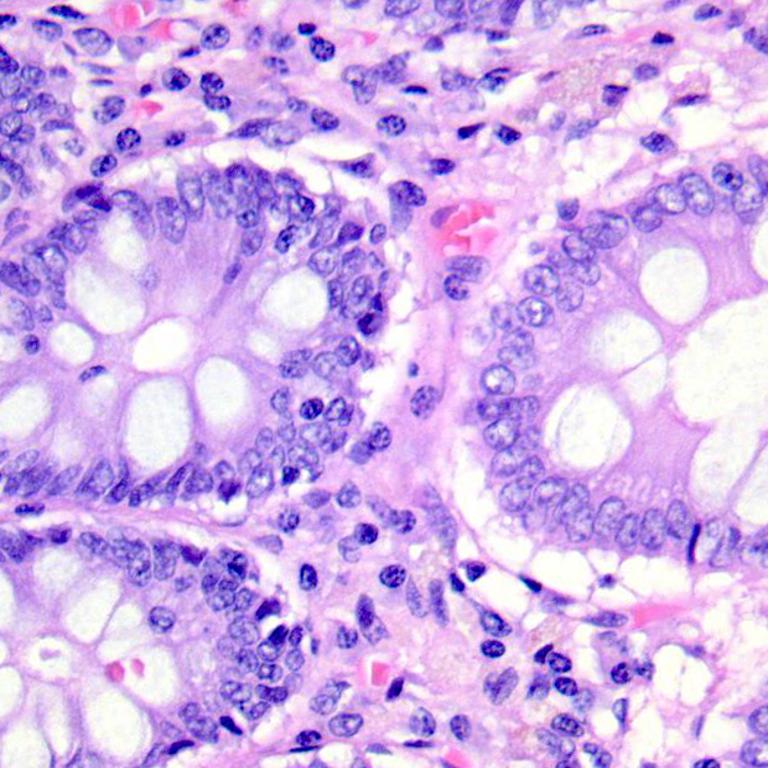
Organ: colon
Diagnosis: benign